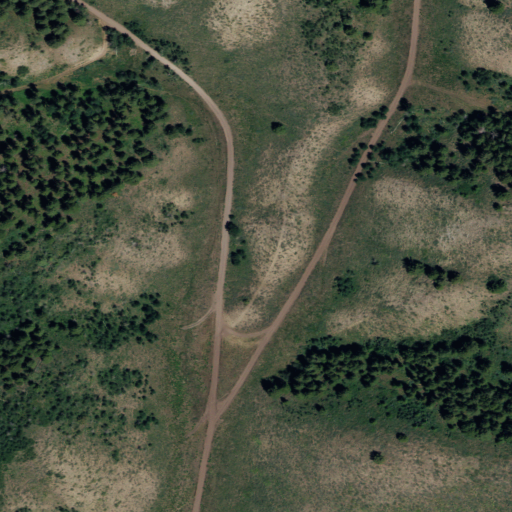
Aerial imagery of valley in Idaho named South Summit Canyon containing shrub and evergreen forest